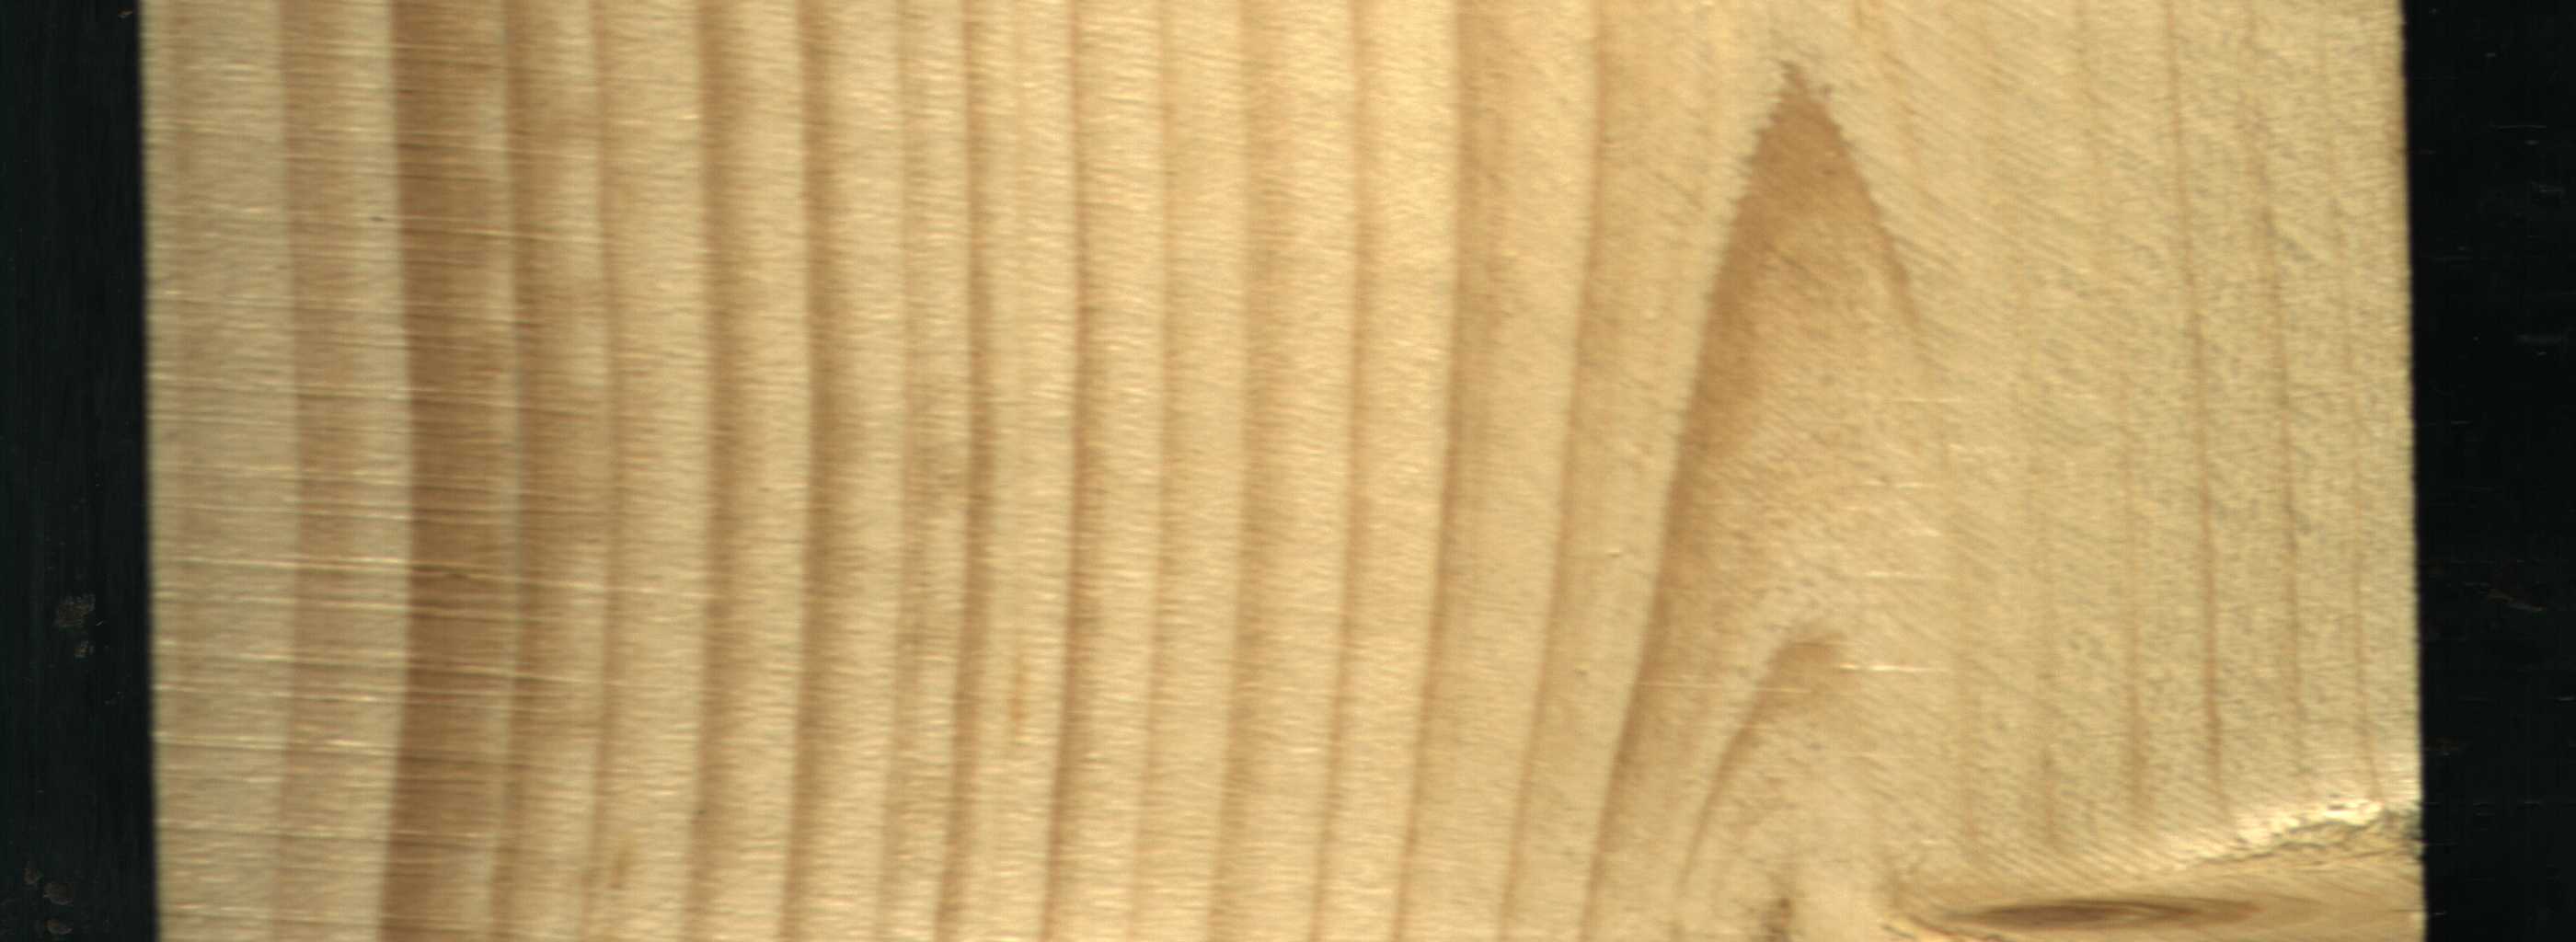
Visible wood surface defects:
Quartzity
Live_Knot